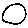
Label: circle